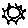
Label: sun